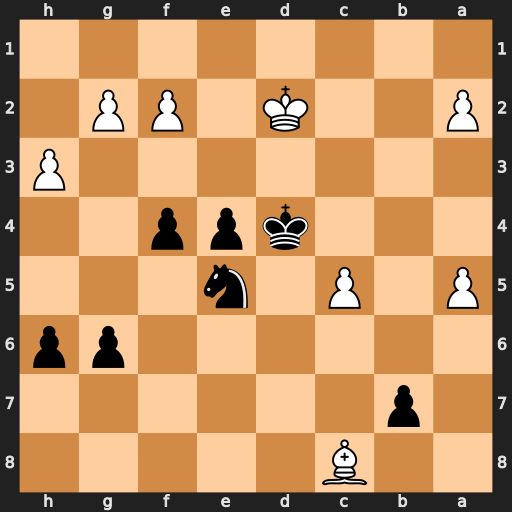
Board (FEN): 2B5/1p6/6pp/P1P1n3/3kpp2/7P/P2K1PP1/8
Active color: b
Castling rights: -
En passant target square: -
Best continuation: Nc4+ Kc2 Nxa5